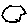
Label: hexagon